Question: I have thousands of data points for two values Tm1 and Tm2 for a series of text lables of type :
'''
Tm1 Tm2
ID
A01 51 NaN
A03 51 NaN
A05 47 52
A07 47 52
A09 49 NaN
'''
I managed to create a pandas DataFrame with the values from csv. I now want to plot the Tm1 and Tm2 as y values against the text ID's as x values in a scatter plot, with different color dots in pandas/matplotlib.
With a test case like this I can get a line plot
'''
from pandas import *
df2= DataFrame([52,54,56],index=["A01","A02","A03"],columns=["Tm1"])
df2["Tm2"] = [None,42,None]
Tm1 Tm2
A01 52 NaN
A02 54 42
A03 56 NaN
'''

I want to not connect the individual values with lines and just have the Tm1 and Tm2 values as scatter dots in different colors.
When I try to plot using
'''
df2.reset_index().plot(kind="scatter",x='index',y=["Tm1"])
'''
I get an error:
'''
KeyError: u'no item named index'
'''
I know this is a very basic plotting command, but am sorry i have no idea on how to achieve this in pandas/matplotlib. The scatter command does need an x and y value but I somehow am missing some key pandas concept in understanding how to do this.
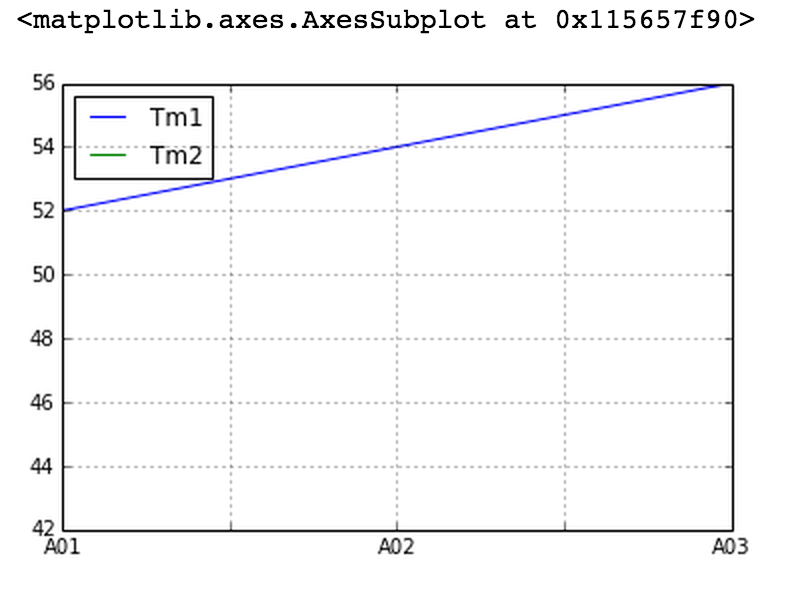
Answer: I think the problem here is that you are trying to plot a scatter graph against a non-numeric series. That will fail - although the error message you are given is so misleading that it could be considered a bug.
You could, however, explictly set the xticks to use one per category and use the <URL> to set the xtick labels. Like this:
'''
import matplotlib.pyplot as plt
df1 = df2.reset_index() #df1 will have a numeric index, and a
#column named 'index' containing the index labels from df2
plt.scatter(df1.index,df1['Tm1'],c='b',label='Tm1')
plt.scatter(df1.index,df1['Tm2'],c='r',label='Tm2')
plt.legend(loc=4) # Optional - show labelled legend, loc=4 puts it at bottom right
plt.xticks(df1.index,df1['index']) # explicitly set one tick per category and label them
# according to the labels in column df1['index']
plt.show()
'''
I've just tested it with 1.4.3 and it worked OK
---
For the example data you gave, this yields: